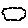
Label: cloud